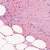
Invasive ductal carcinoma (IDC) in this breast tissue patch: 0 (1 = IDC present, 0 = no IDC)